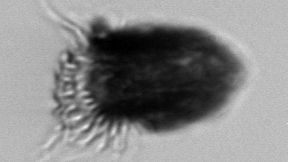
Label: Stenosemella_pacifica